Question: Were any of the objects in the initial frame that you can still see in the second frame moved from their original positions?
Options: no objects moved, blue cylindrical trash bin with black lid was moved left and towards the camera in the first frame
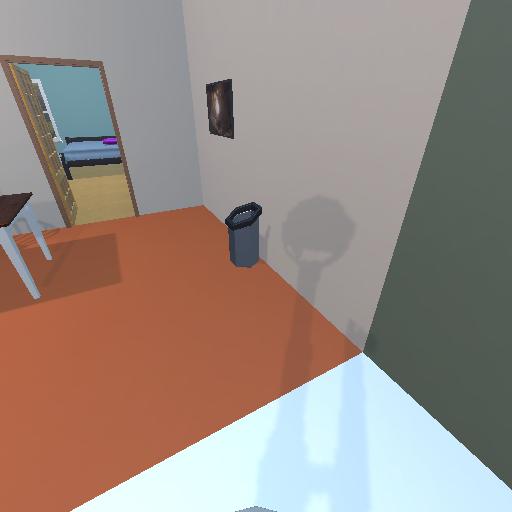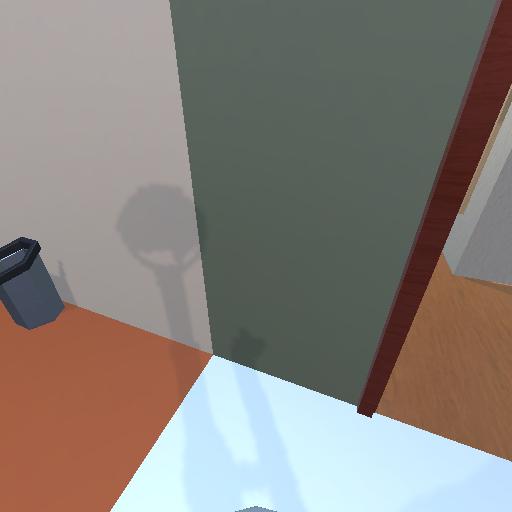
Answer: no objects moved